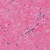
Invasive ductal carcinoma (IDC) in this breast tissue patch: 0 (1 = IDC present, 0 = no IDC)